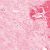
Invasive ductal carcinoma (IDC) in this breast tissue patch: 0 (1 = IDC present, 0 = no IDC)